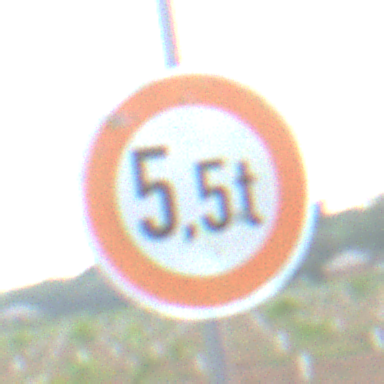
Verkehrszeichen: TatsaechlicheMasse
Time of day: SunriseSunset
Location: Outdoor (Nature)
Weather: PartlyCloudy
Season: NotSpecified
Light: Natural